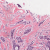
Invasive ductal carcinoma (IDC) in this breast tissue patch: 1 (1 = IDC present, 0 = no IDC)